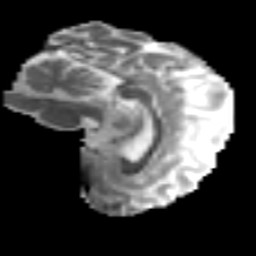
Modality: MD
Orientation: sagittal
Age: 38
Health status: ill
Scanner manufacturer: philips
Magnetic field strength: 3 T
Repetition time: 9 s
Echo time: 0.127 s